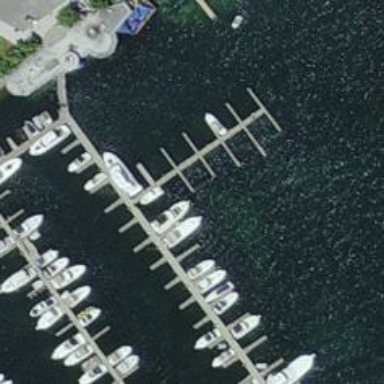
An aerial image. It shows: Pier with mooring facilities.